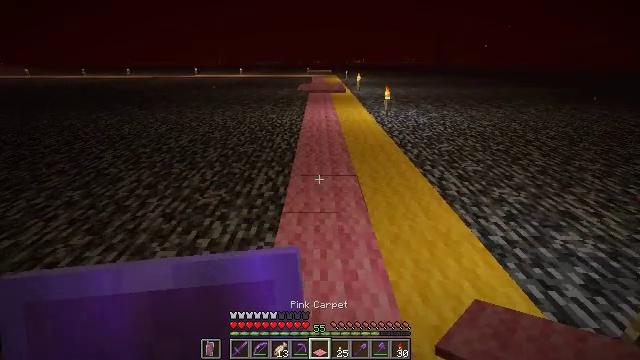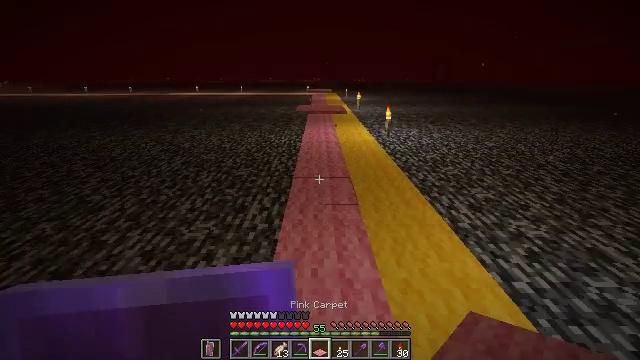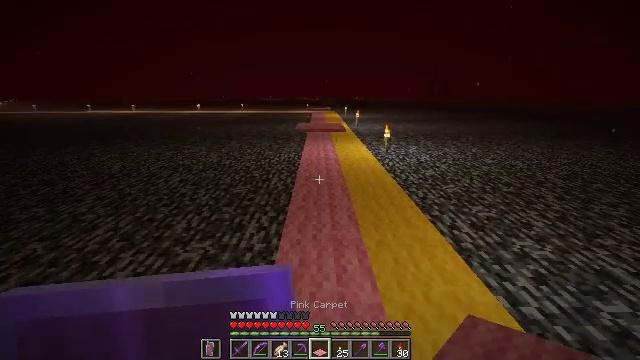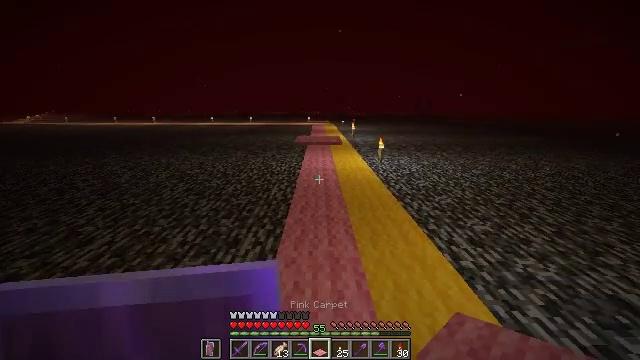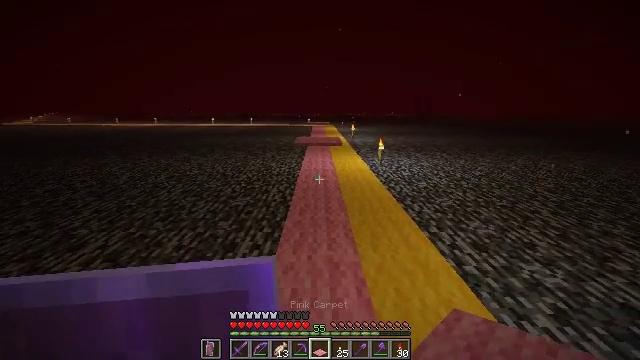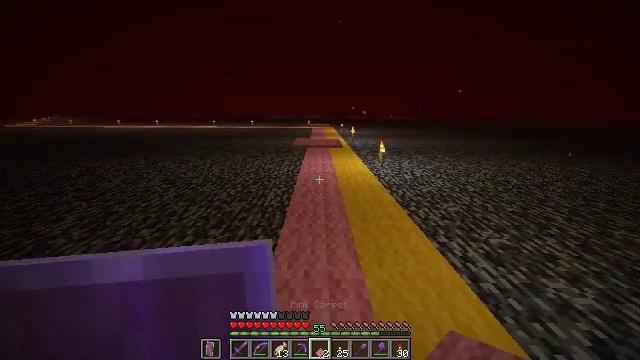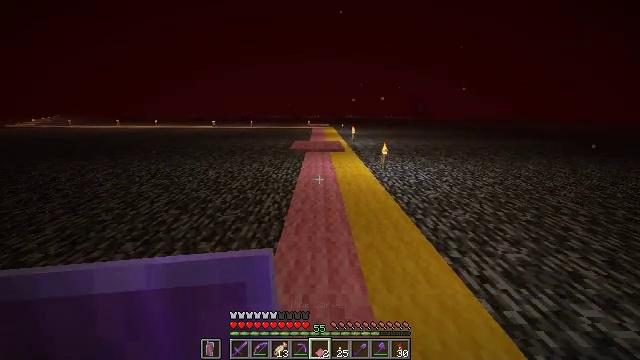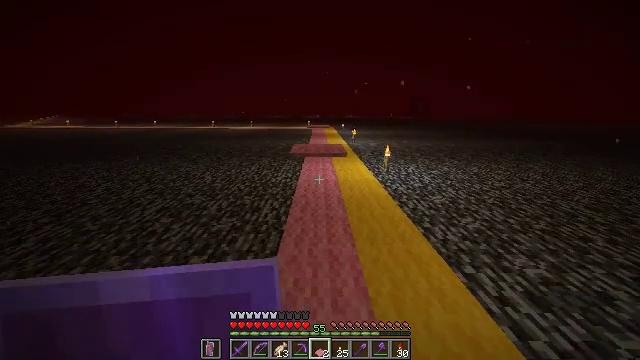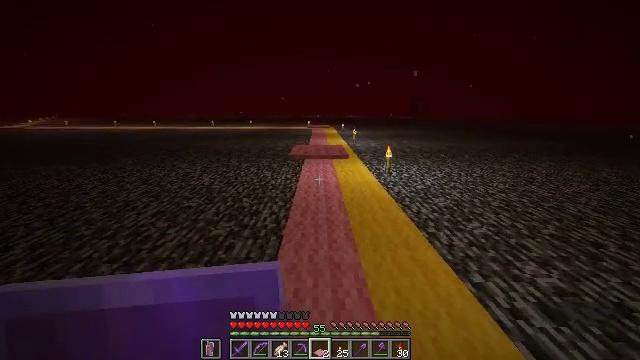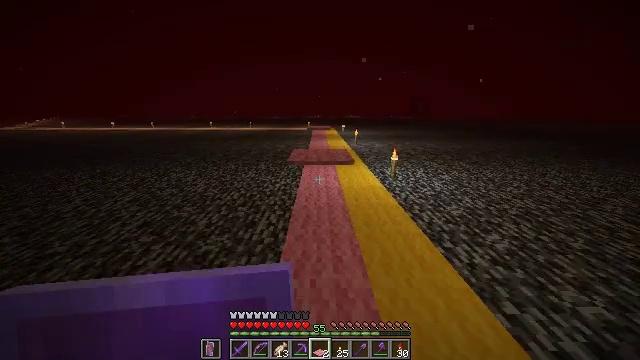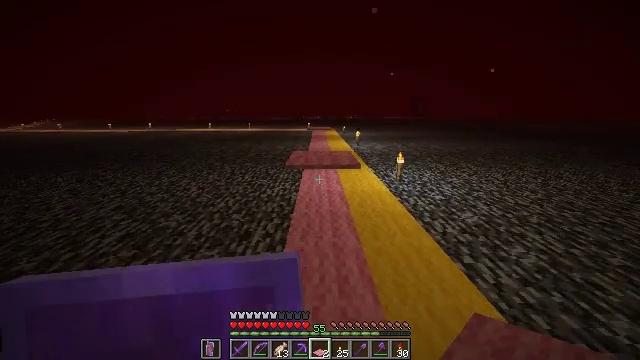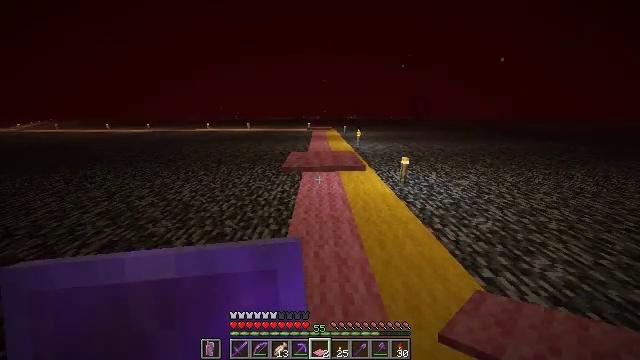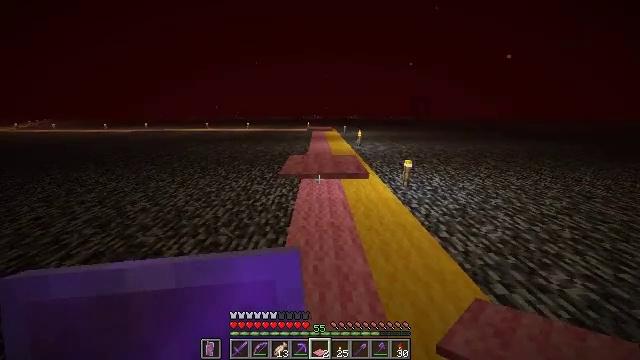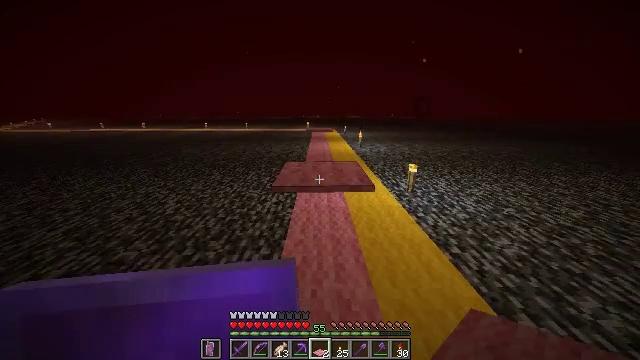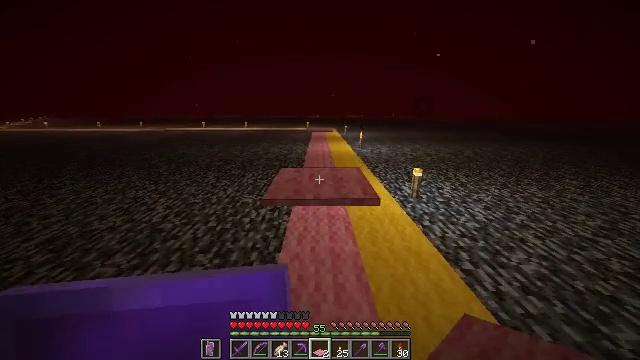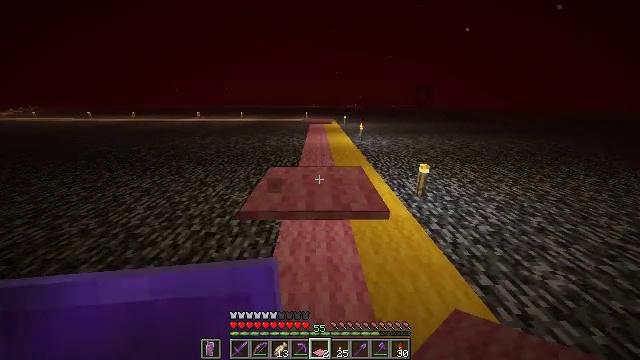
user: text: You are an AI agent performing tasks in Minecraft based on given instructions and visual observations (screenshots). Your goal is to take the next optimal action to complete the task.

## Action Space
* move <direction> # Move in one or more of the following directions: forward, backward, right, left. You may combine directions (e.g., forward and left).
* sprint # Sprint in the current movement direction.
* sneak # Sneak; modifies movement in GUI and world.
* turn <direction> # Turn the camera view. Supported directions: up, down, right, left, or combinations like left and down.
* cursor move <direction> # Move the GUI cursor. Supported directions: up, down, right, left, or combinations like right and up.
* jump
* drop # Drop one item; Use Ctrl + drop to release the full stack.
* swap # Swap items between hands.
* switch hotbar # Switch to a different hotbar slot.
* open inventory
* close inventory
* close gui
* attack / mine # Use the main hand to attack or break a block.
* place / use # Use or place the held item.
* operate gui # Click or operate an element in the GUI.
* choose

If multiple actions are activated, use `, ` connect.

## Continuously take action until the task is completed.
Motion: motion action
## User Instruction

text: mine block pink carpet
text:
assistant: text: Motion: move forward, sprint, turn up
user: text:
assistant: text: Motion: move forward, sprint, turn up
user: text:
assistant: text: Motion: move forward, sprint
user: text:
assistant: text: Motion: move forward, sprint
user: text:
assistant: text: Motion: move forward, sprint
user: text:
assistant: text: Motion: move forward, sprint
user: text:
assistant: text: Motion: move forward, sprint
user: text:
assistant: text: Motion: move forward, sprint
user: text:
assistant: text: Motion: move forward, sprint
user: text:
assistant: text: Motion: move forward, sprint
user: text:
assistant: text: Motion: move forward, sprint
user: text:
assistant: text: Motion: move forward, sprint
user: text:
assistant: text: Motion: move forward, sprint
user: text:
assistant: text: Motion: move forward, sprint
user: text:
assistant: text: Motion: move forward, sprint, turn down, attack / mine
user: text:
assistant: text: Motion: turn down, attack / mine
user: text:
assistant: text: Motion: turn down, attack / mine
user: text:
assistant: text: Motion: attack / mine
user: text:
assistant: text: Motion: attack / mine
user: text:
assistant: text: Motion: attack / mine
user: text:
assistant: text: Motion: attack / mine
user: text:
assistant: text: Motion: attack / mine
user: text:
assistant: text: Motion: attack / mine
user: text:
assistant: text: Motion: attack / mine
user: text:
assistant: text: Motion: attack / mine
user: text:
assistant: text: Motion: move forward
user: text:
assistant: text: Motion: move forward
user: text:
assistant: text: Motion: move forward
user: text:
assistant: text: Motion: move forward, sprint
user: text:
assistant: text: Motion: move forward, sprint, turn up